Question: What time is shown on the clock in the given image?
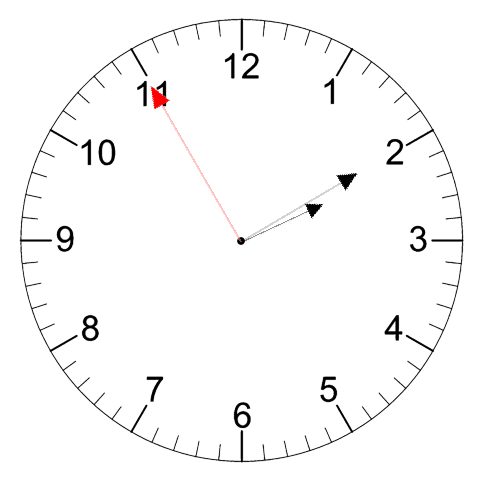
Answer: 02:09:55